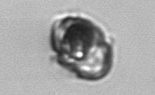
Label: Proterythropsis